Question: I have an assigment about port scanning. I am scanning UDP ports of some IP addresses in Java.In my program (assuming everything is OK) I can only find one open UDP port. In the other hands port scanning over "nmap" I get 4 open UDP ports. Can somebody tell me why I can not find more than one ports via Java code?
By the way I can find the true open port in my code.
'''
int startPortRange=1;
int stopPortRange=1024;
InetAddress address = InetAddress.getByName("bigblackbox.cs.binghamton.edu");
int counter=0;
for(int i=startPortRange; i <=stopPortRange; i++)
{
counter++;
try{
byte [] bytes = new byte[128];
DatagramSocket ds = new DatagramSocket();
DatagramPacket dp = new DatagramPacket(bytes, bytes.length);
ds.setSoTimeout(100);
ds.connect(address, i);
ds.send(dp);
ds.isConnected();
dp = new DatagramPacket(bytes, bytes.length);
ds.receive(dp);
ds.close();
System.out.println("open");
System.out.println(counter);
}
catch(InterruptedIOException e){
//System.out.println("closed");
}
catch(IOException e){
//System.out.println("closed");
}
}
'''
Output of above code is
135 open
When I make same operation in command line using nmap I get more open ports.
I could not upload an image because I am a new user.
Thank you

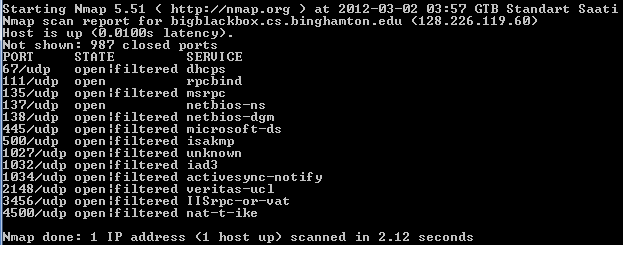
Answer: It is impossible to provide a concrete answer, unless you provide :
- The source code of your program.- An example of the (incorrect) output that you are getting.- The expected output for the same scenario.
Without this information there is no way for us to tell you what is wrong. For all we know, it could even be a simple case of your program terminating prematurely after finding an open port. Or a case of the open port that was last found overwriting the entries of the previous ones before being displayed.
In any case, it might be worthwhile to investigate what is being sent and received using a <URL>. By comparing an 'nmap' session with a session created by your program, you might be able to spot some significant difference that would help pinpoint the issue.
After having a look at your code and comparing with 'nmap', it seems that you are mistakenly handling the case of a 'SocketTimeoutException' as a closed port, while it could simply be the port of a server that refuses to answer to the packet that you sent.
Here's the full story:
When a port is properly closed, the server sends back an <URL> with the error code. Java interprets this error to an 'IOException' that you correctly consider to indicate a closed port.
An open port, on the other hand may result into two different responses from the server:
- The server sends back a UDP packet, which is received by your program and definitely indicates an open port. DNS servers, for example, often respond with a response. 'nmap' shows these ports are 'open'.- The server ignores your probe packet because it is malformed w.r.t. to the provided service. This results in a network timeout and a 'SocketTimeoutException' in your program.
Unfortunately there is no way to tell whether a network timeout is because an active server ignored a malformed probe packet or because a packet filter cut down the probe. This is why 'nmap' displays ports that time out as 'open|filtered'.